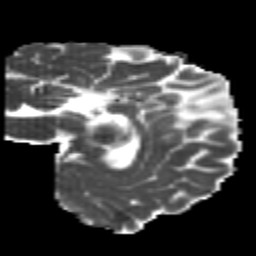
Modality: MD
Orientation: sagittal
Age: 21
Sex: female
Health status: healthy
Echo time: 0.074 s